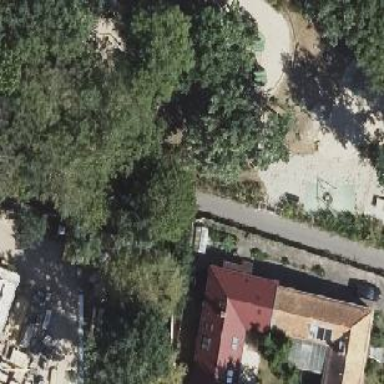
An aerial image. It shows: Playground area for leisure land.